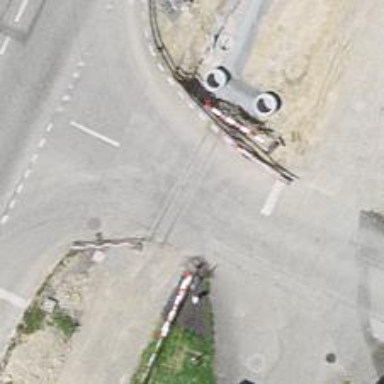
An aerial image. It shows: Level crossing along the railway.